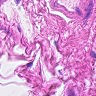
Metastatic tissue present: no